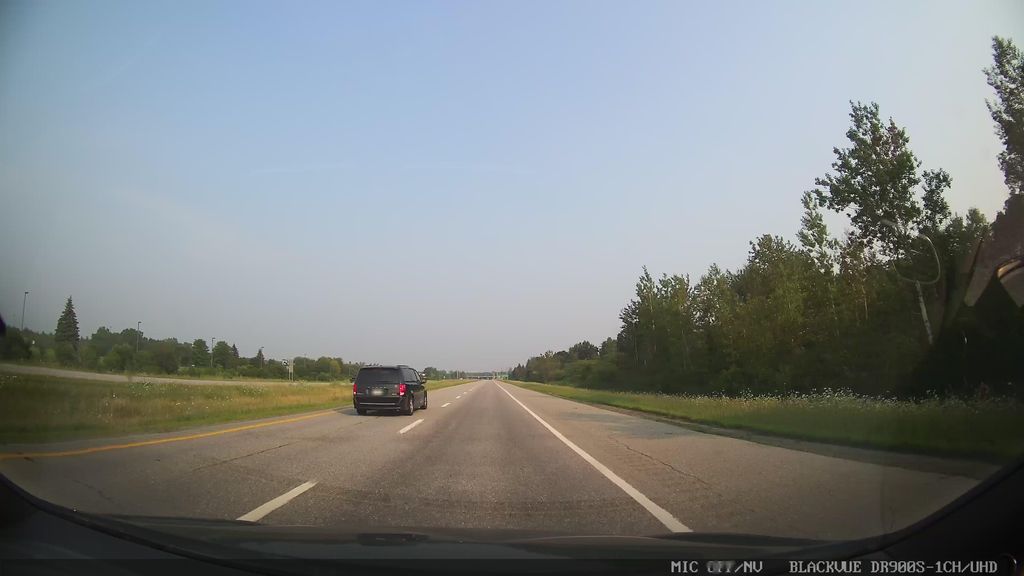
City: ottawa-gatineau